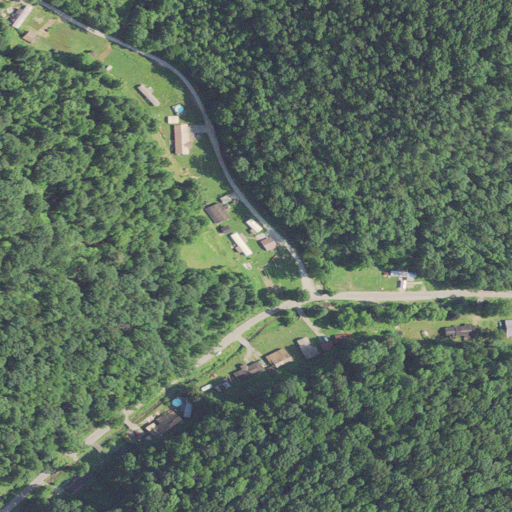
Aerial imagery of valley in West Virginia named Rattlesnake Hollow containing deciduous forest, open development, low intensity development, mixed forest, and medium intensity development